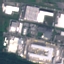
Land use / land cover class: Industrial